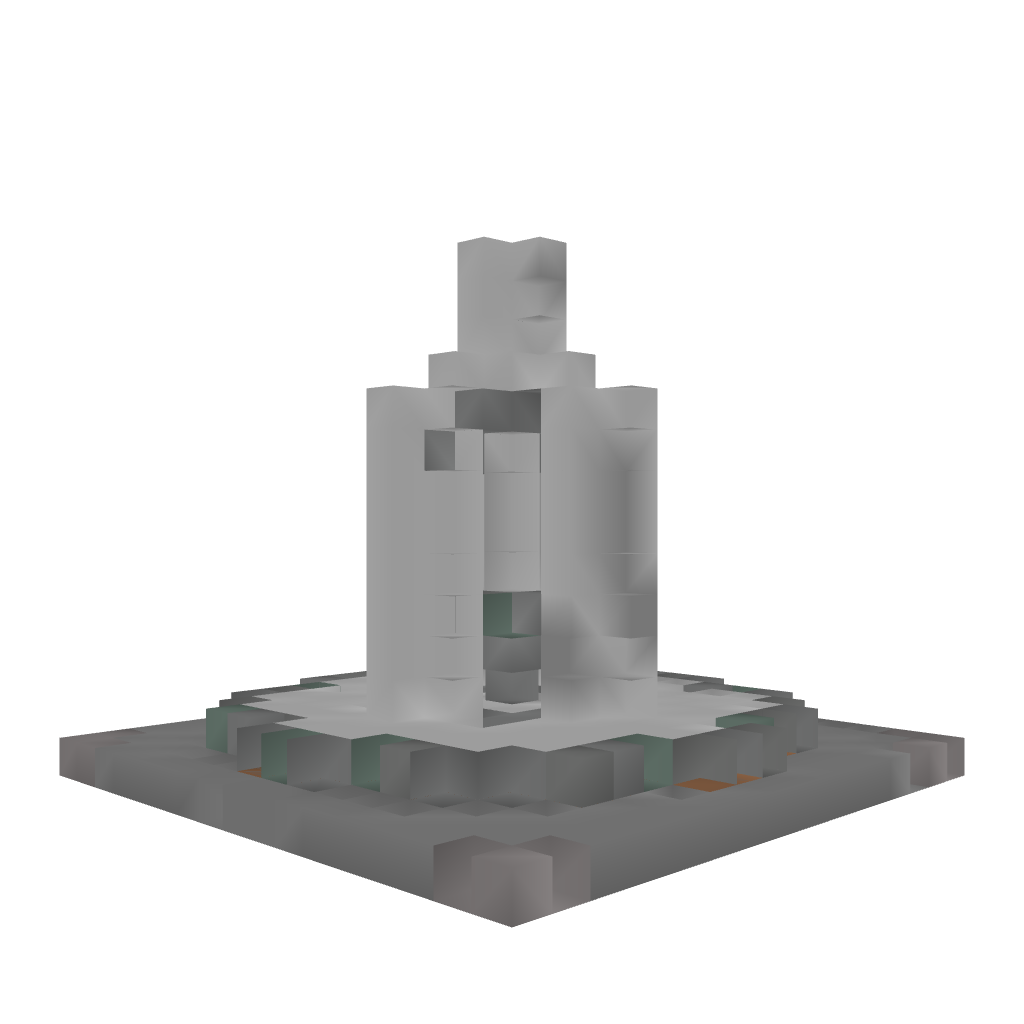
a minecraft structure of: Fountain Centerpiece